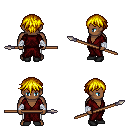
a pixel art fantasy rpg character, male body template, human, dark skin, red robe, white pants, blonde short bangs hairstyle, white cloth bandages, black shoes, spear, four views (front, back, left, right), 2x2 character sprite sheet, small pixel art, hard edges, no anti-aliasing